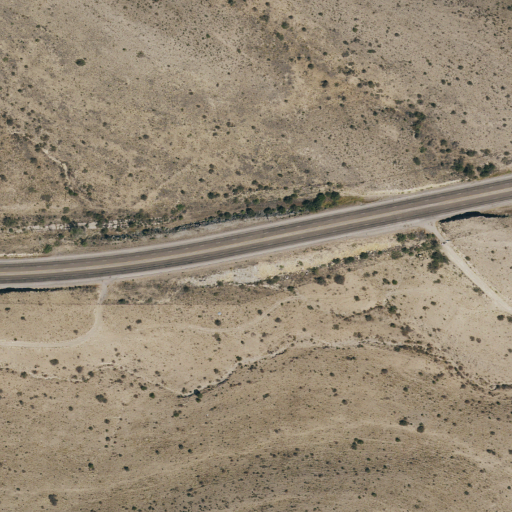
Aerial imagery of gap in Texas named Guadalupe Pass containing shrub, open development, medium intensity development, and low intensity development